Brain MRI, t1w sequence, axial 2D slice.
Patient: age 26, sex F, weight 90 kg, height 1.9 m
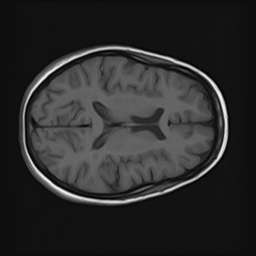